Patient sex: M
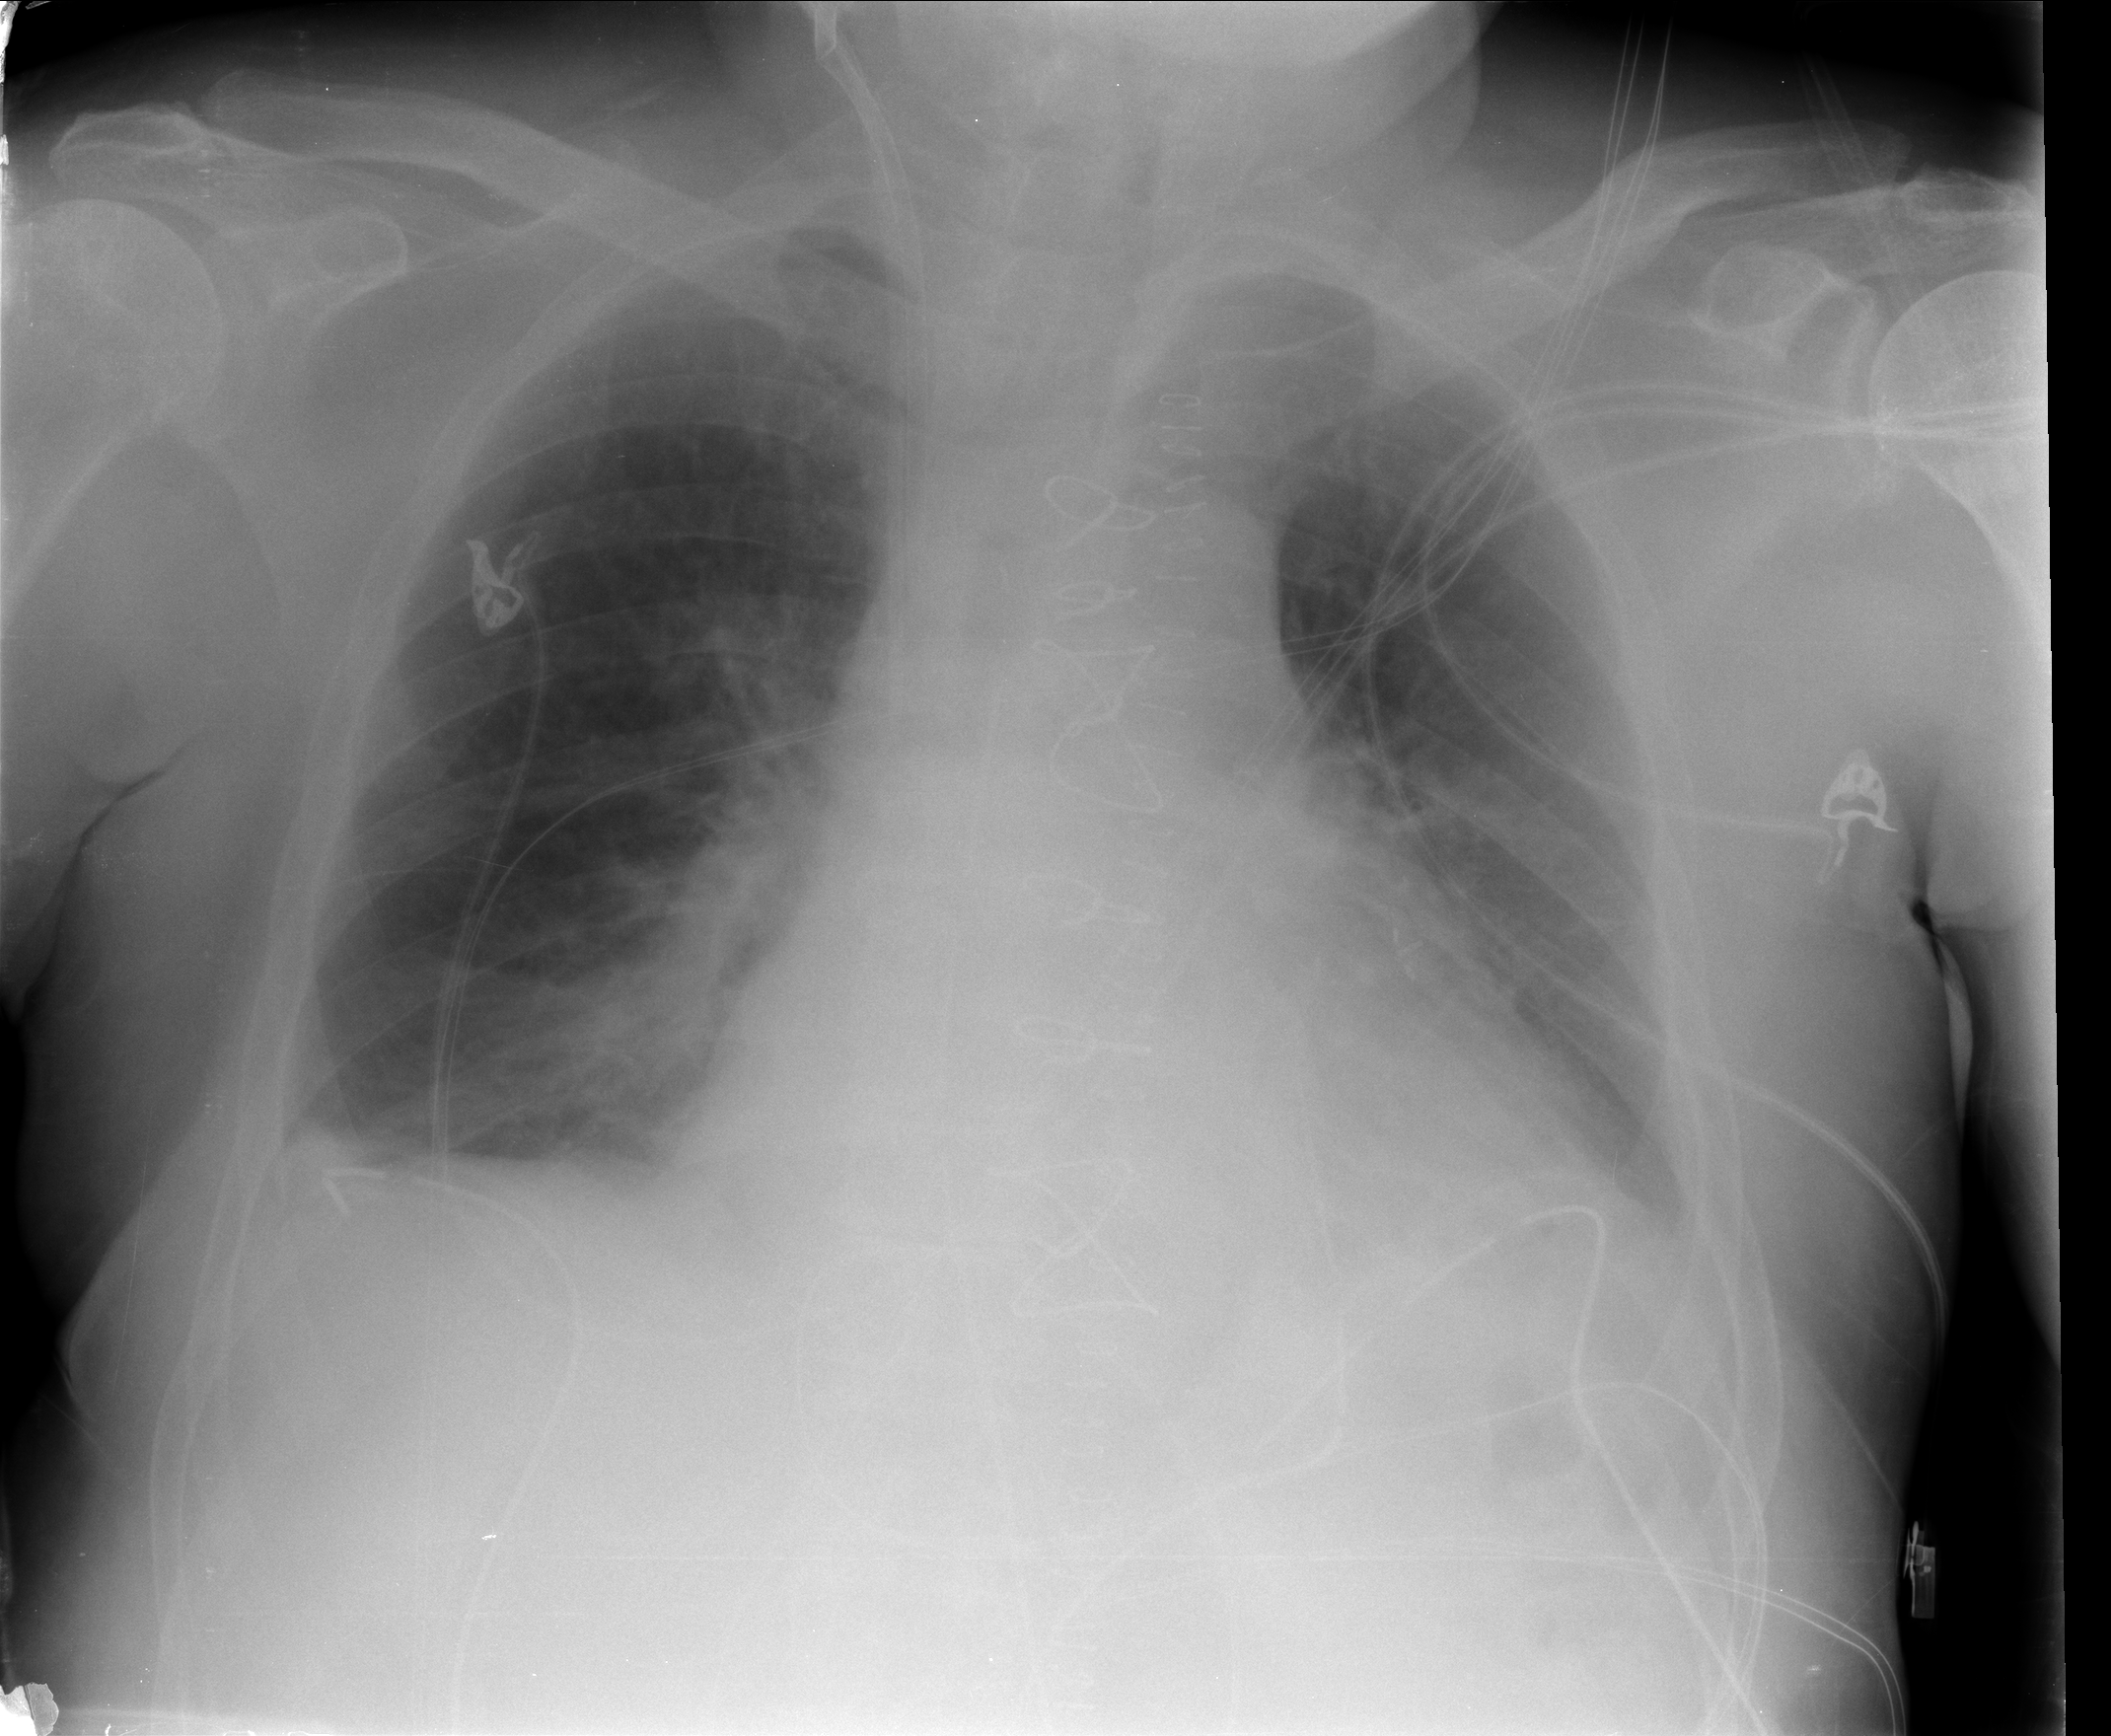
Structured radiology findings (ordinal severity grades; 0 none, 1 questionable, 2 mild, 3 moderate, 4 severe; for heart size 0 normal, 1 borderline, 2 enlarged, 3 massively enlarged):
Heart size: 2
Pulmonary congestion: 0
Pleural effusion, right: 1
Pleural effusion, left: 2
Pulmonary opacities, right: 1
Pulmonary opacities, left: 0
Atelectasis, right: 2
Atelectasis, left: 2